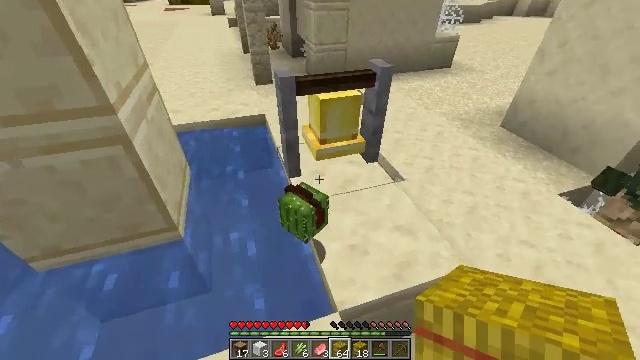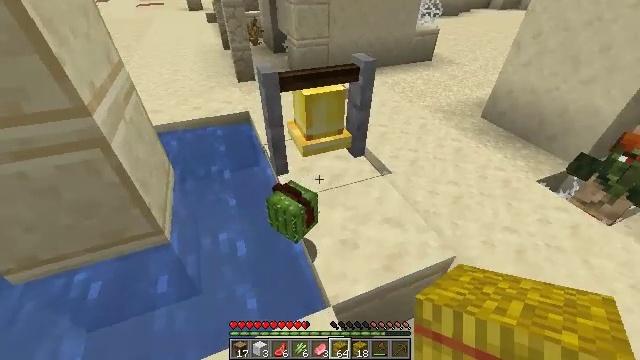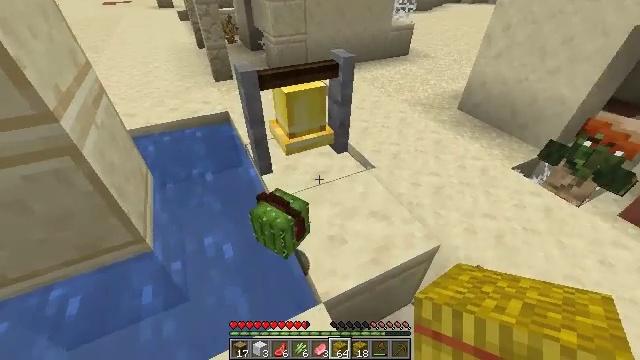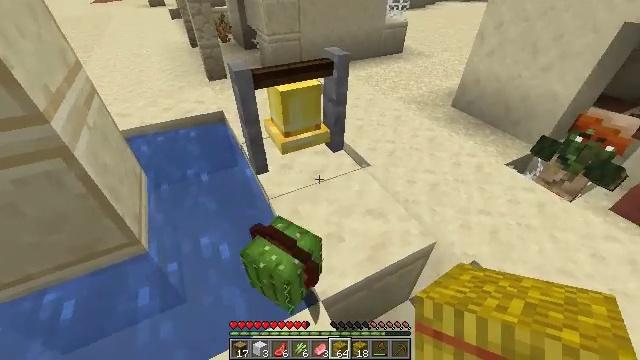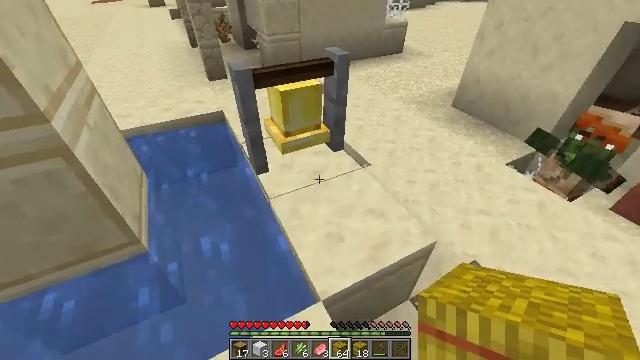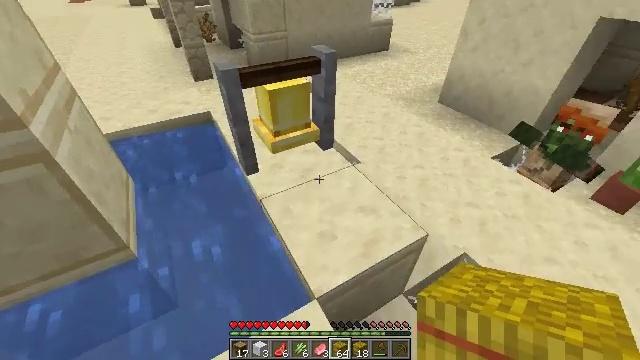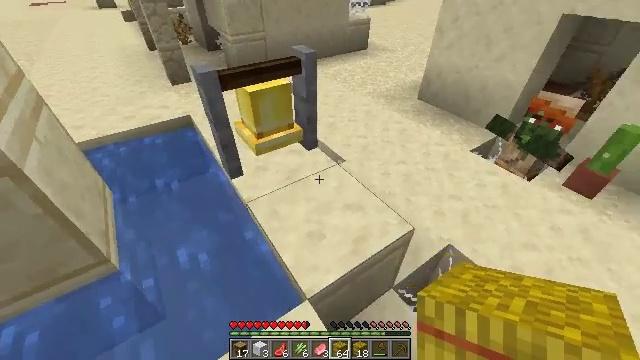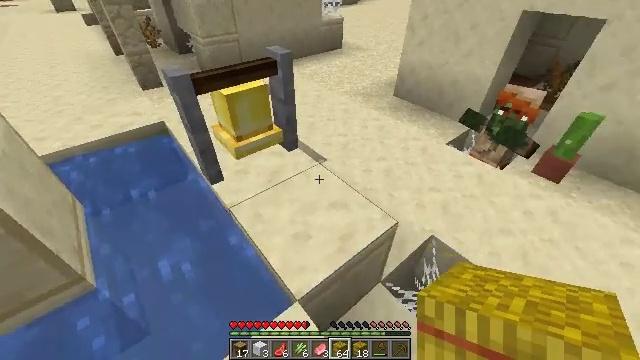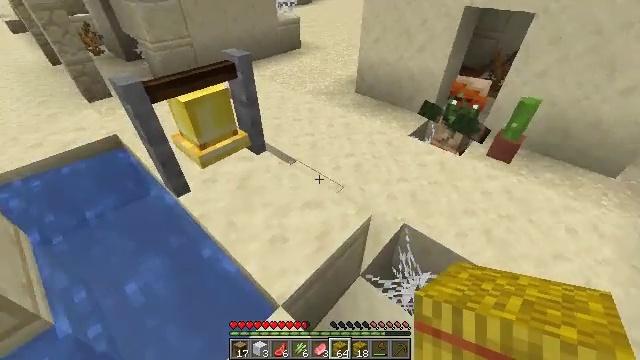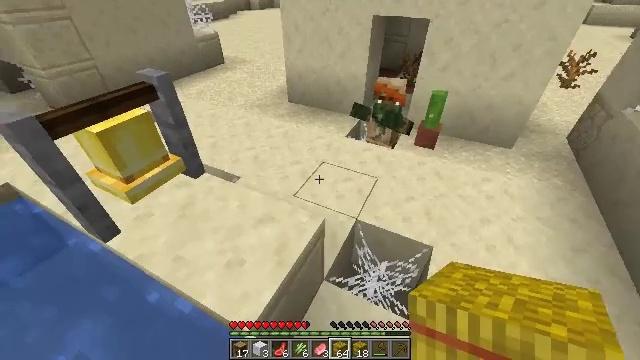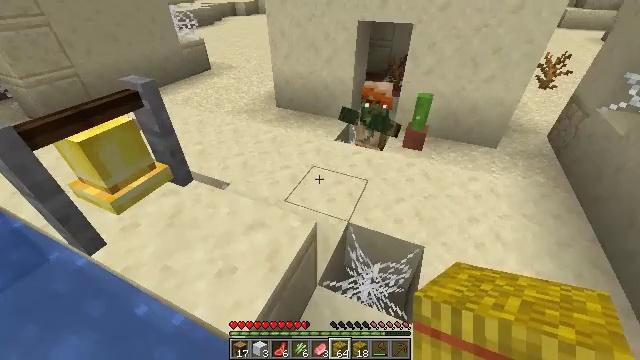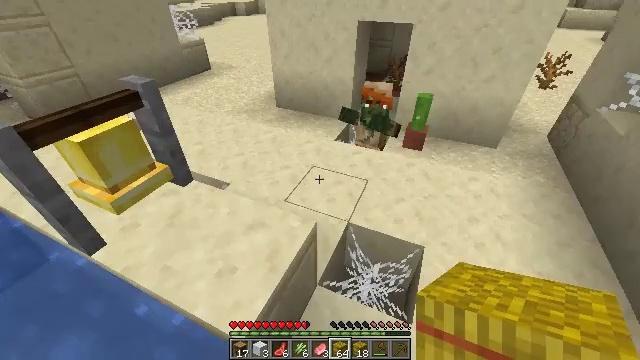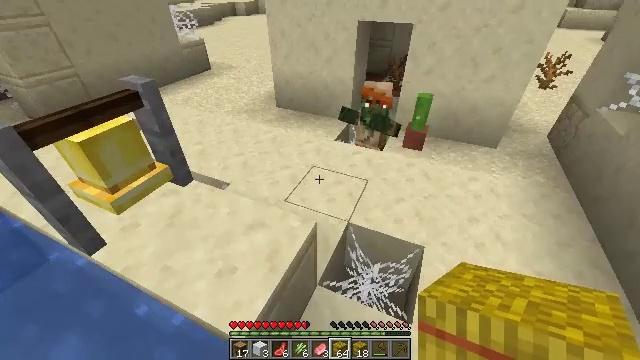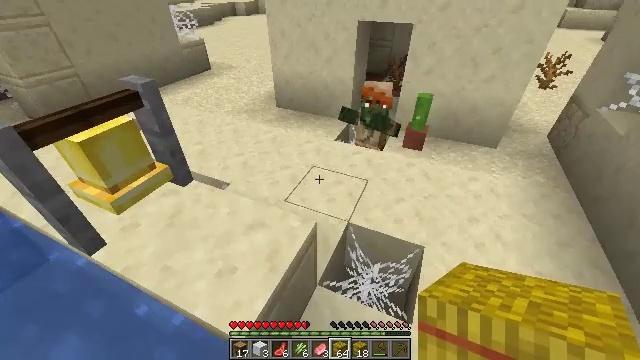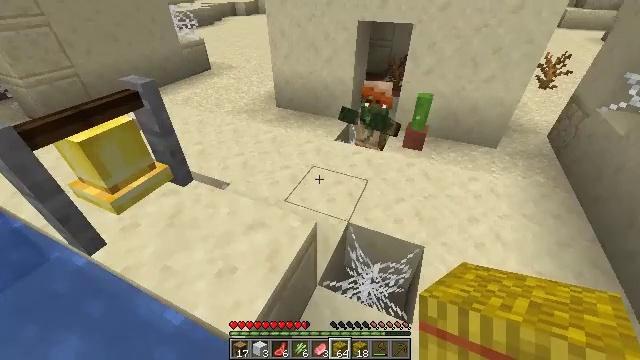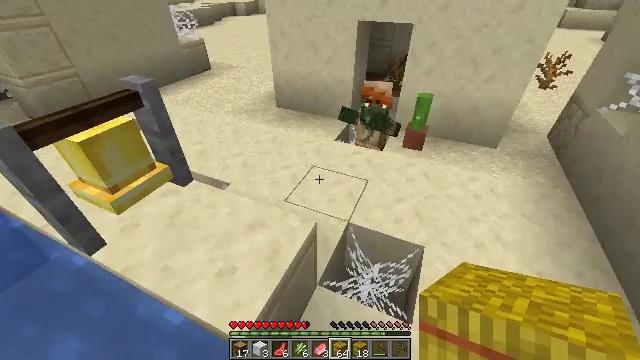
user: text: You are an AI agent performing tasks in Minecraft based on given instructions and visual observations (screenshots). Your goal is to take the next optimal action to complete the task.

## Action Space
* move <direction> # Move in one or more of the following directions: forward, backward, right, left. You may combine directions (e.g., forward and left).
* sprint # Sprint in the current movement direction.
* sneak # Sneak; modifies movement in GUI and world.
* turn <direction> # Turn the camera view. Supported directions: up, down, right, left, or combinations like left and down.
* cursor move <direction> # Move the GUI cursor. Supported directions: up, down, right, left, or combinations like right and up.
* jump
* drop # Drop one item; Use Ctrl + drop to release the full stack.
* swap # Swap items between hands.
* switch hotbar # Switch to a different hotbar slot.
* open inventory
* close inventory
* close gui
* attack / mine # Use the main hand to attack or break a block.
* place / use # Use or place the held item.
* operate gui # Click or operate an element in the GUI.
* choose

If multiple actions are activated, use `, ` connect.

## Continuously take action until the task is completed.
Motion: motion action
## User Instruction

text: Dig up the smooth sandstone block.
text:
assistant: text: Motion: turn right
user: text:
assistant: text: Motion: turn right
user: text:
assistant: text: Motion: turn right
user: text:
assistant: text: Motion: no_op
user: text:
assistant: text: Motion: turn right
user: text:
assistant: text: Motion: turn right
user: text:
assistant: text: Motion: turn right
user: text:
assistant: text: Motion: turn right
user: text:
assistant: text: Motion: turn right and up
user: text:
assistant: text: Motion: turn right
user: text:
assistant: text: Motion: no_op
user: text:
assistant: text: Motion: no_op
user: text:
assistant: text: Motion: no_op
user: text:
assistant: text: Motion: no_op
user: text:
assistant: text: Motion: no_op
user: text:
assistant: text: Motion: no_op
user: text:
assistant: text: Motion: no_op
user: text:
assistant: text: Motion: no_op
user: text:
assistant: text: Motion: move forward
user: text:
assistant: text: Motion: move forward
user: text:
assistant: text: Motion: move forward and move left
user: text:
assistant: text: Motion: move forward and move left
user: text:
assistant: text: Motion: move forward and move left
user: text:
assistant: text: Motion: move forward
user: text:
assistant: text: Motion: move forward
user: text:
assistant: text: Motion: move forward, turn right and up
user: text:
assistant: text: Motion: move forward, turn right and up
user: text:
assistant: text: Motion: move forward, turn right and up
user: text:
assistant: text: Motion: move forward
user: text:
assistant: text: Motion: move forward